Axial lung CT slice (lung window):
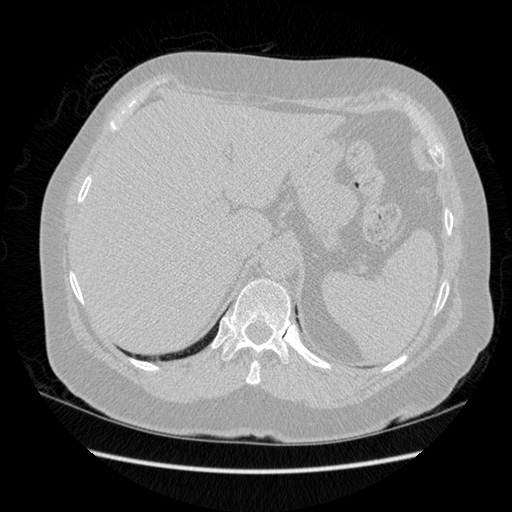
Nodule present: no